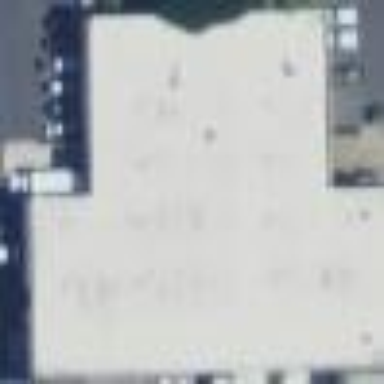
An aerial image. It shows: Warehouse building.